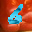
Label: 6